Question: As indicated in the example spreadsheet below, I need to identify if a value appears under a specific column header, and there are many repeats of data in the 50 or so columns that this is going to be looking at. I've tried different things but I can't figure out to make excel search the 4 rows beneath where it finds the data to match. I also realize in the example the formula should output a yes or no.
Example spreadsheet:

Any help would be appreciated. I would like to do this with formulas if possible.
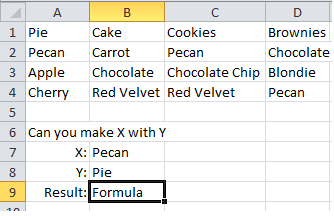
Answer: Your worksheet image is in error. Either X and Y should be reversed, or your statement as to what you are looking for.
The following finds out if 'Y' is in the column headed by 'X'
If so, it will return a positive number; if not, it will return an error value.
'myTable', 'X' and 'Y' refer to the obvious.
We use the 'INDEX' function with 'row' or 'column' set to '0' to return an entire row or column, depending.
'''
=MATCH(Y,INDEX(myTable,0,MATCH(X,INDEX(myTable,1,0),0)),0)
'''